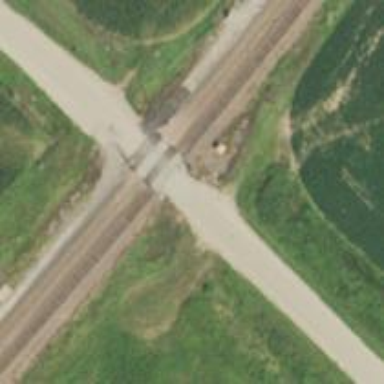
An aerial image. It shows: Level crossing with light signals and saltire markings.